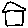
Label: house